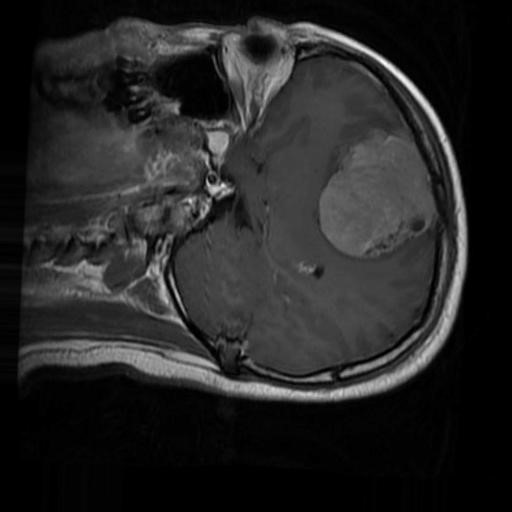
Label: brain_menin